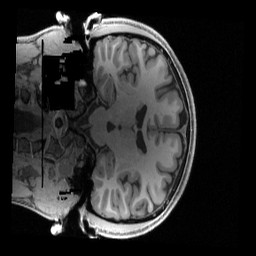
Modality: T1w
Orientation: coronal
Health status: healthy
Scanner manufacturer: siemens
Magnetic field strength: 3 T
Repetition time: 2.4 s
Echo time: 0.00222 s